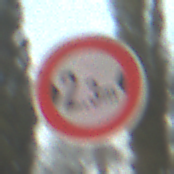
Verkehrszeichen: TatsaechlicheBreite2Komma3
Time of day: MorningAfternoon
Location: Outdoor (Suburban)
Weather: Overcast
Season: NotSpecified
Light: Natural